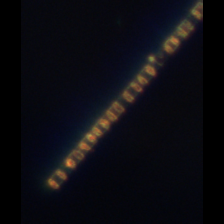
Taxon: Chaetoceros
Group: Diatoms